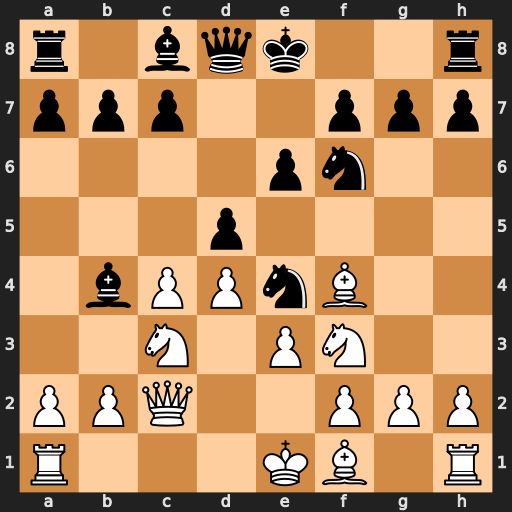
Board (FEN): r1bqk2r/ppp2ppp/4pn2/3p4/1bPPnB2/2N1PN2/PPQ2PPP/R3KB1R
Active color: w
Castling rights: KQkq
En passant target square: -
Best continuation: Qa4+ Bd7 Qxb4